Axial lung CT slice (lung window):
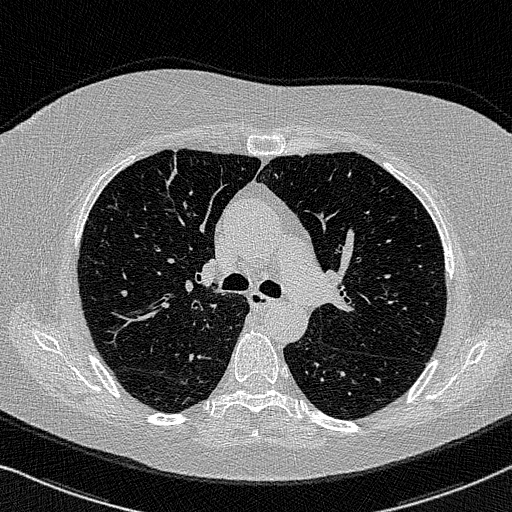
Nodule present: no